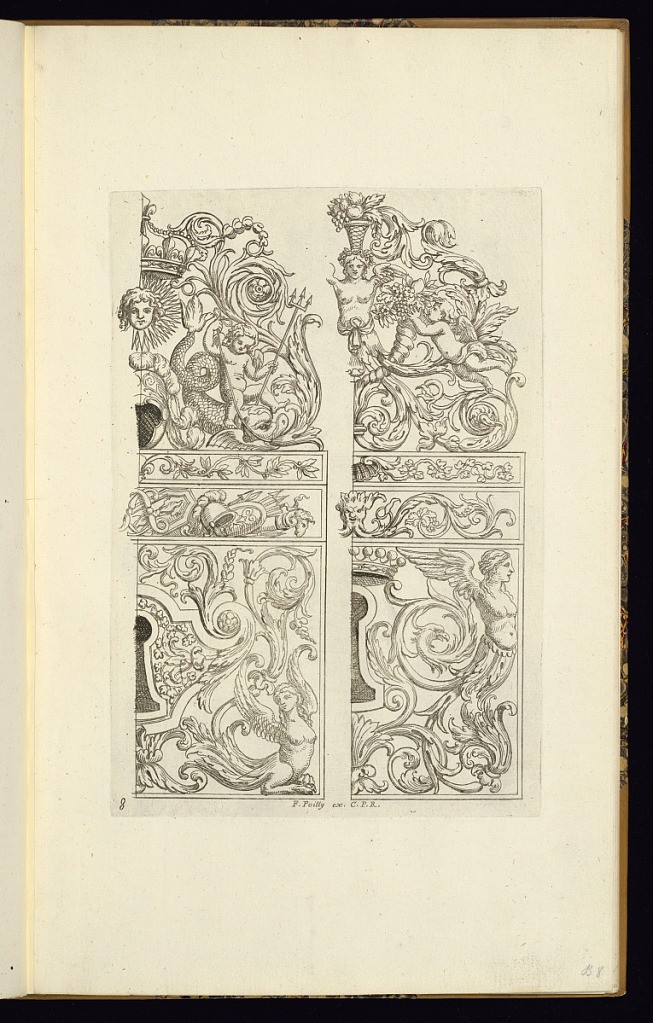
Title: Key Plate (Escutcheon) Designs
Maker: Antoine Pierretz le jeune, French, active 1660-70
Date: ca. 1665
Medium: Etching on laid paper
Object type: Print
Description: Two half designs for key plates or escutcheons decorated with scrolling acanthus leaves, foliate scrolls, rosettes, sprigs, rosettes, fleurons, terminal figures, birds, masks, shells, baskets and cornucopia of fruit and flowers, putti, dolphins, crown, arms and armor, Apollo's head surrounded by sun rays, and a sphynx.